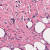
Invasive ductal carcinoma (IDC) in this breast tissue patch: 0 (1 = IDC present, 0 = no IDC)